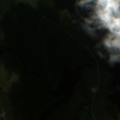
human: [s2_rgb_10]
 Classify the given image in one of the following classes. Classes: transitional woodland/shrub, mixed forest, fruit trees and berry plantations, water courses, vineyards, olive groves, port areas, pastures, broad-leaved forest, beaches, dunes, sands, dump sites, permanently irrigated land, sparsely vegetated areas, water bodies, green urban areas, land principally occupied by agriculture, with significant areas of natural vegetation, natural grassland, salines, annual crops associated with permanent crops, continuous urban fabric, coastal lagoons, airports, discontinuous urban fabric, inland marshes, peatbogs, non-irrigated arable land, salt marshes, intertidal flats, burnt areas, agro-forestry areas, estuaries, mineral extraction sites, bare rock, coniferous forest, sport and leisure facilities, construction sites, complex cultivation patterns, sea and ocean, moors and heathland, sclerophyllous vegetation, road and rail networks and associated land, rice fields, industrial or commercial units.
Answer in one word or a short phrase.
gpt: coniferous forest, mixed forest, water bodies